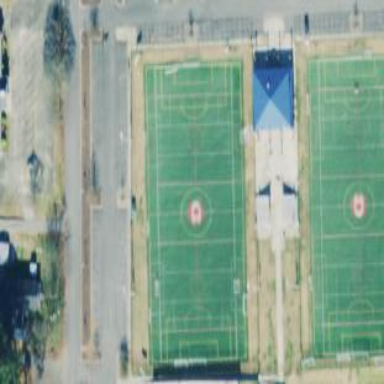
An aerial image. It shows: Artificial turf soccer pitch for leisure sport activities.